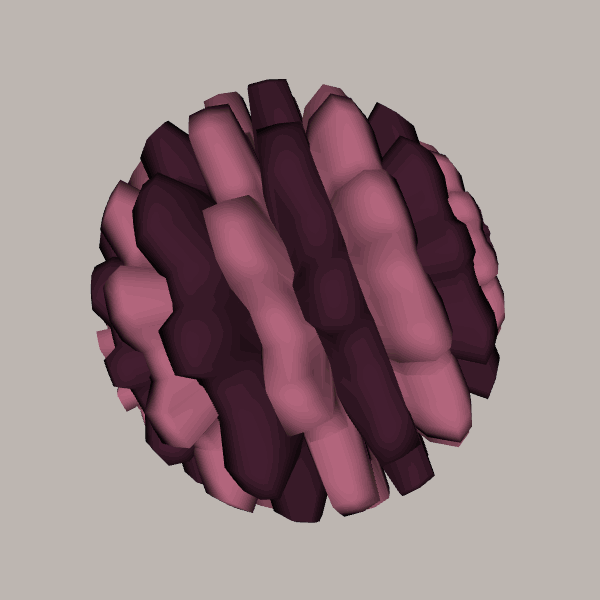
Background: light